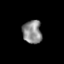
Tissue: skin
Cell type: Epithelial cells
Senescence score: 0.2445
Nuclear area (px): 437
Mean DAPI intensity: 139.517